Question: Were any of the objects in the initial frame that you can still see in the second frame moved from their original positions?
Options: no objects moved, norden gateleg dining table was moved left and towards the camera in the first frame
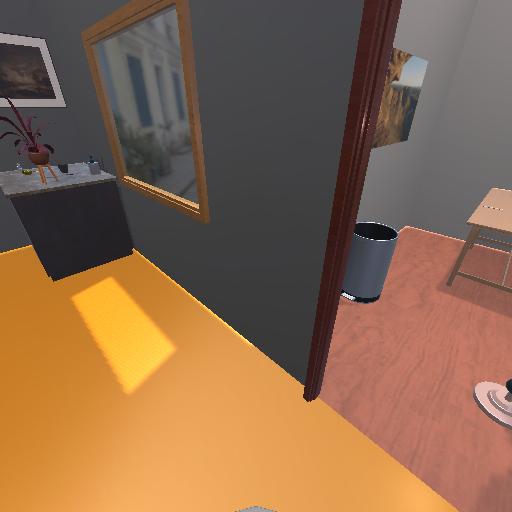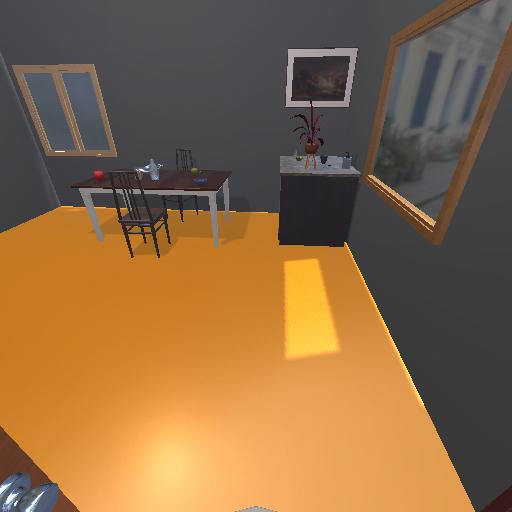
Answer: no objects moved